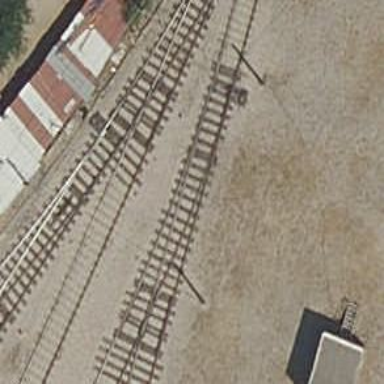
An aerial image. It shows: Yard meant for services.